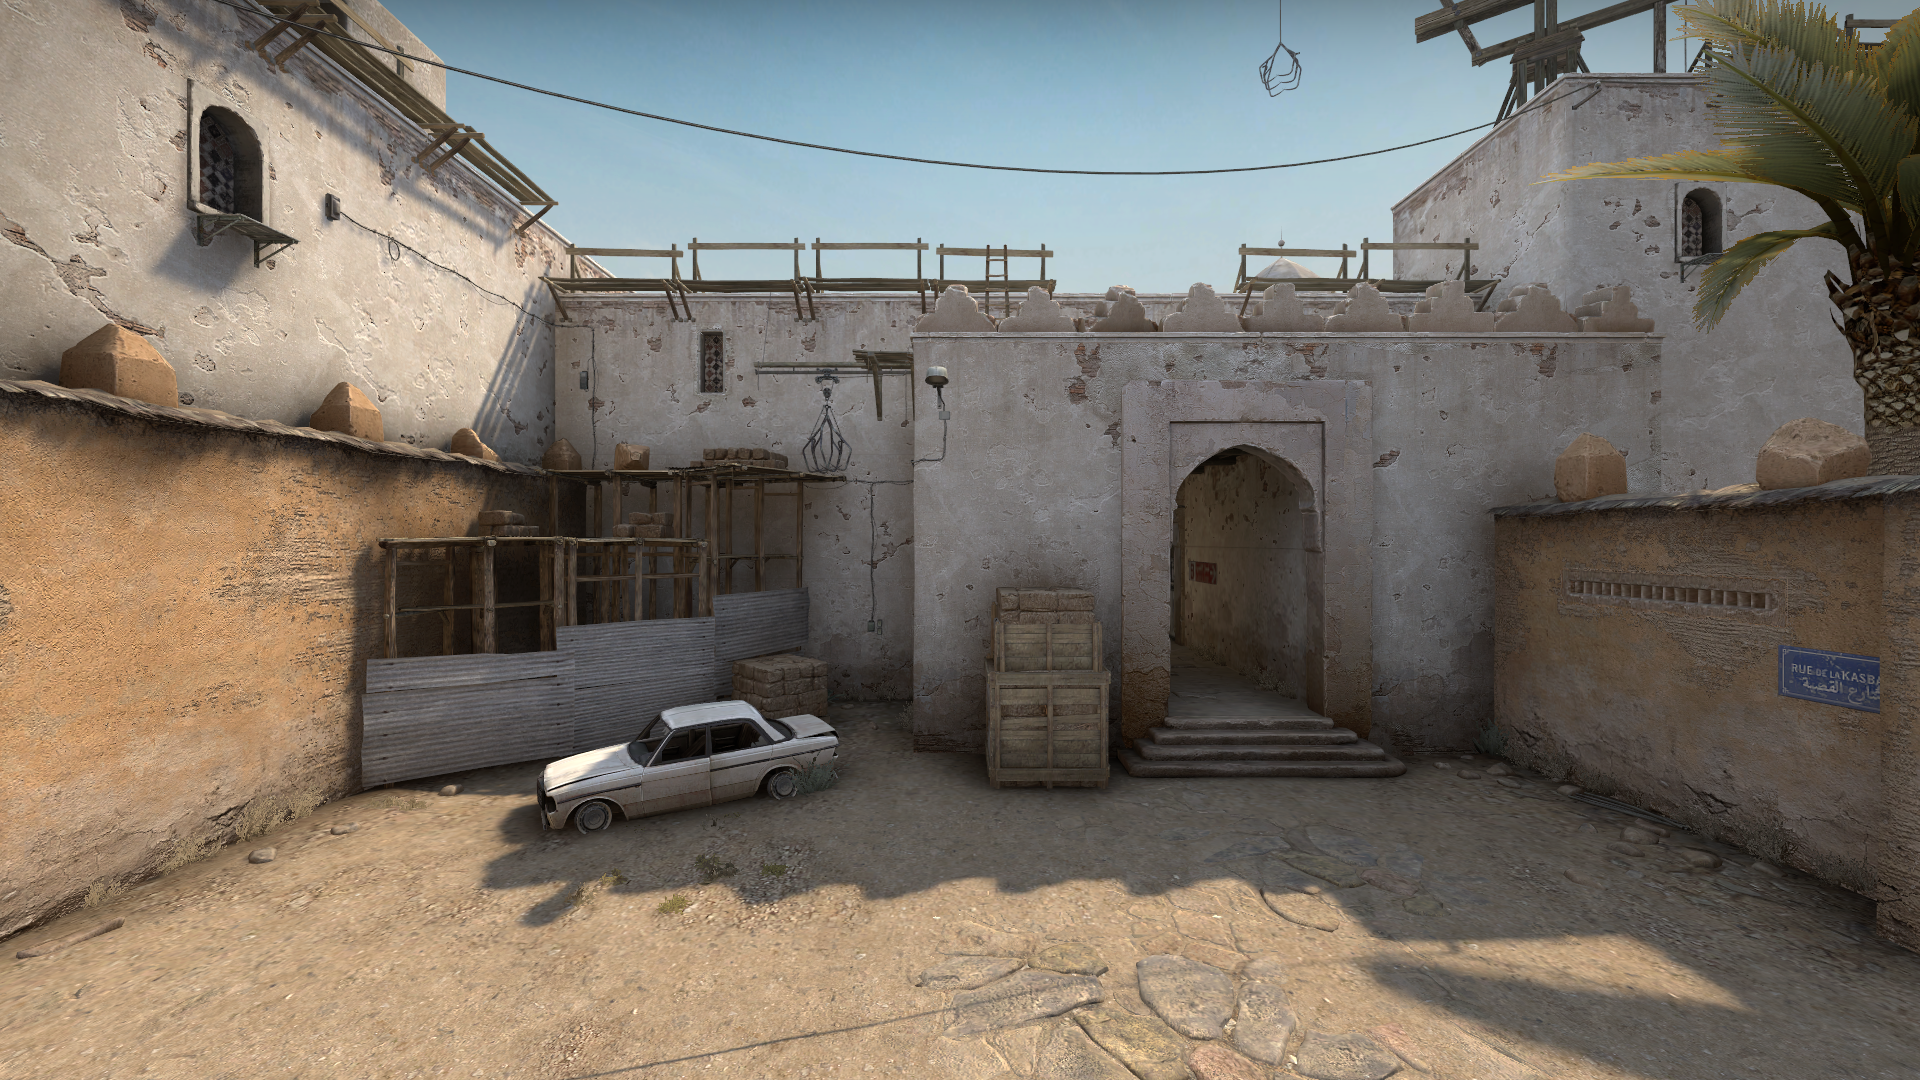
Map: de_dust2